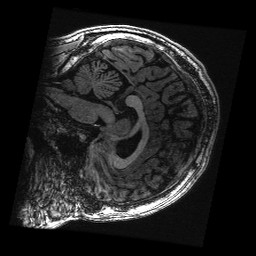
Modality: T1w
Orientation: sagittal
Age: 29
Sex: male
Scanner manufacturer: ge
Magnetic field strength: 3 T
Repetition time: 0.008848 s
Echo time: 0.003544 s